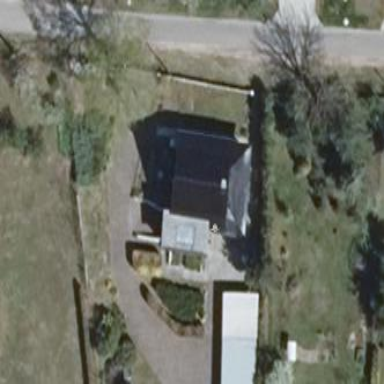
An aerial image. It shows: Flat-roofed grey house.